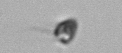
Label: Pyramimonas